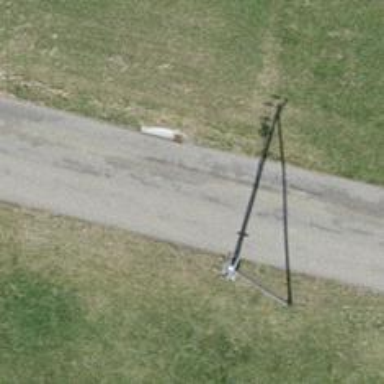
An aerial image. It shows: Tertiary road.